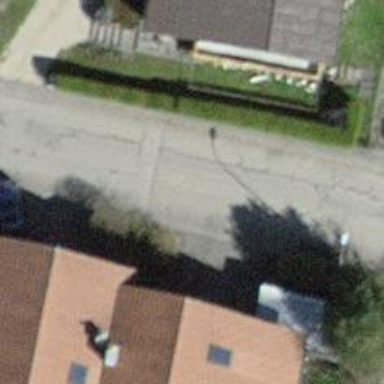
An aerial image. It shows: Smoothly paved residential road.